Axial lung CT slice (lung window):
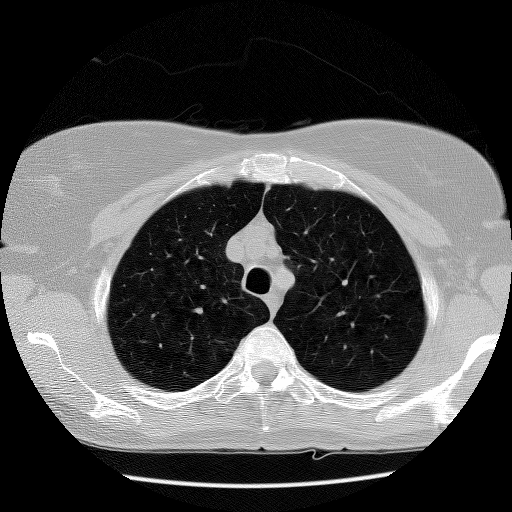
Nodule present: no